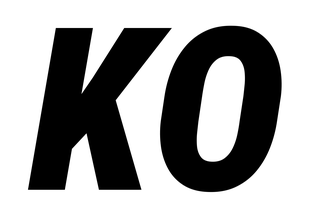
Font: Roboto-Italic_Condensed_Black_Italic